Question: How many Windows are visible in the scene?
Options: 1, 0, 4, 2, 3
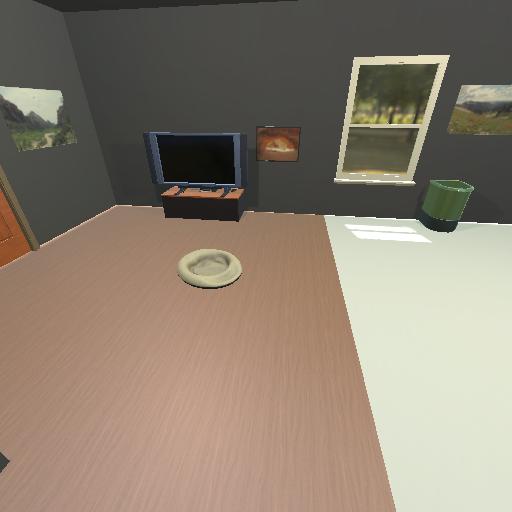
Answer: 1